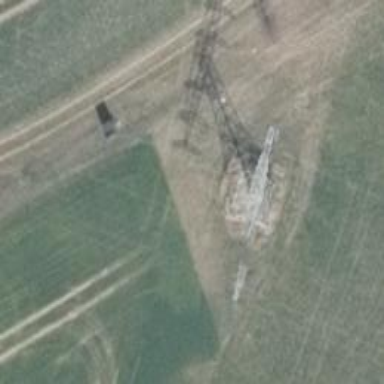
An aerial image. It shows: Power tower.